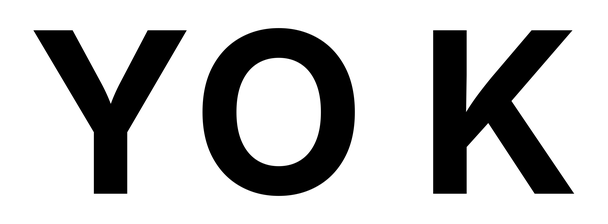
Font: Inter_Bold